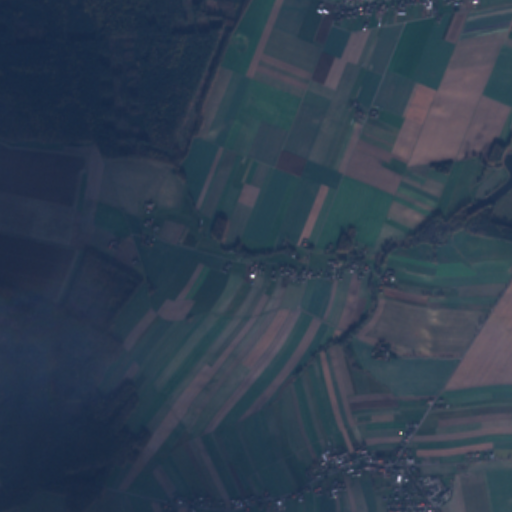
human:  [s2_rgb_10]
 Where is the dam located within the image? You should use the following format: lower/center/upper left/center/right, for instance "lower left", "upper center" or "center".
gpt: The dam is located in the upper right of the image.
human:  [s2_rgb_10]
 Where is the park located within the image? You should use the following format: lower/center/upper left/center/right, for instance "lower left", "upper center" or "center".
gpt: The park is located in the lower right of the image.
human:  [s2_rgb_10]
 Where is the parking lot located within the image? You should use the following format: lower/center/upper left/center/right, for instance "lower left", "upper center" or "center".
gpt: The parking lot is located in the lower right of the image.
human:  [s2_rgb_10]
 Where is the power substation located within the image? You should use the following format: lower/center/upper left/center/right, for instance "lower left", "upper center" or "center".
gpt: The power substation is located in the center of the image.
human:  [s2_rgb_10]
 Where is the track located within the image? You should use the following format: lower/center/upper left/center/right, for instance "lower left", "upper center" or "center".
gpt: The track is located in the lower right of the image.
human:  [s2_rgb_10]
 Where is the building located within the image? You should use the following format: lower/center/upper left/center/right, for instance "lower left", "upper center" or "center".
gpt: There is no building in the image.